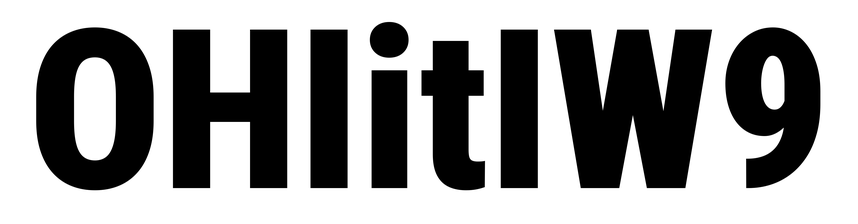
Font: Roboto_Condensed_Black